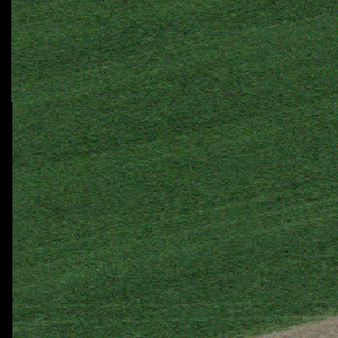
Label: other